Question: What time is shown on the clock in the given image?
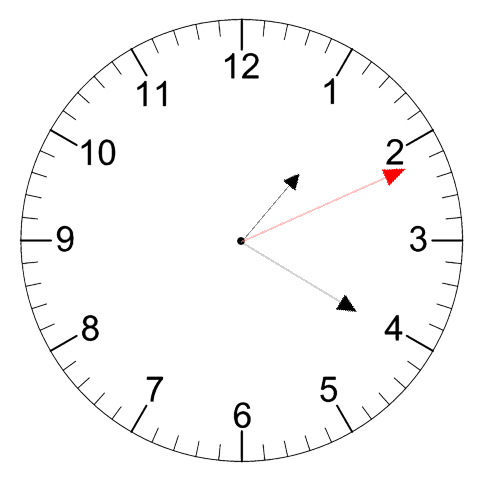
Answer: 01:20:11